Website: crate-barrel
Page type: payment
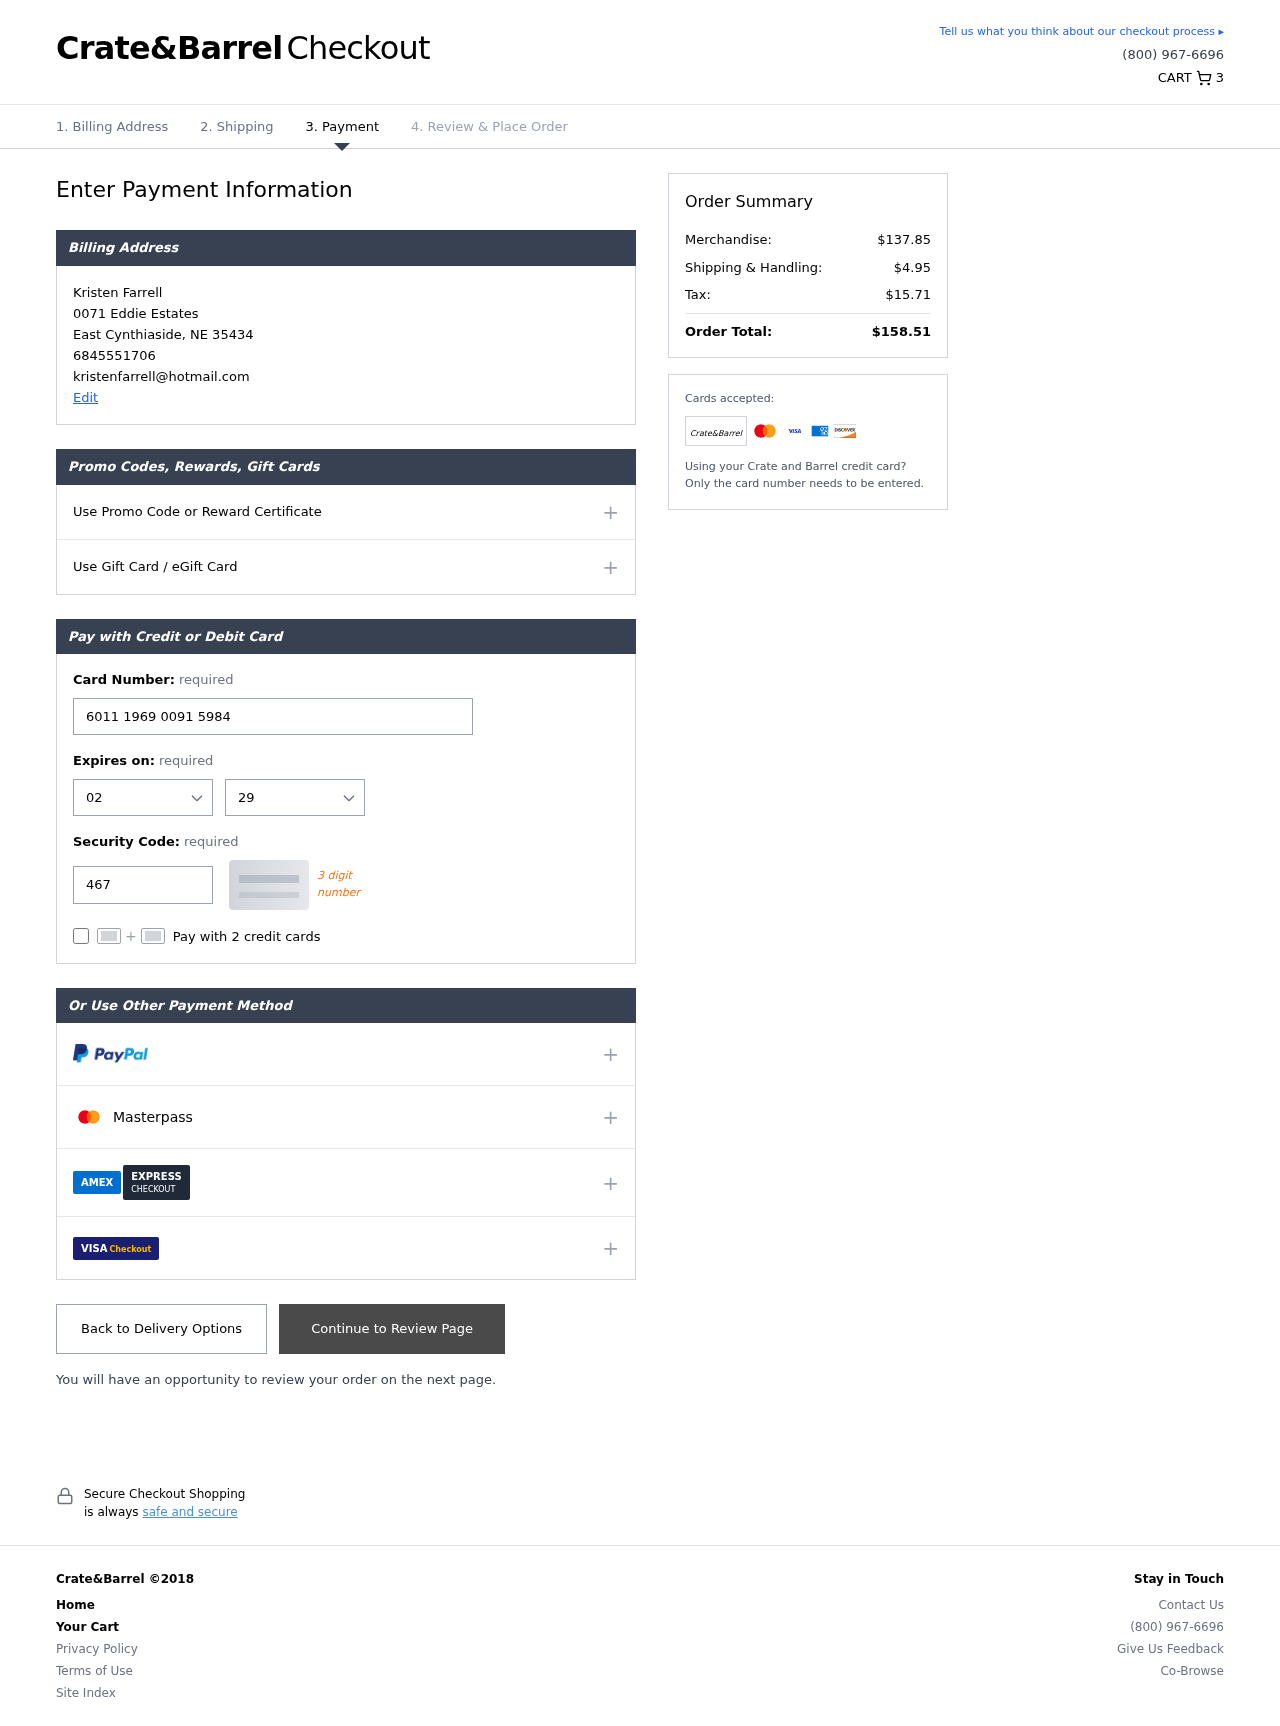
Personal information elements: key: PII_CARD_CVV
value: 467
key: PII_CARD_EXPIRY_MONTH
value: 02
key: PII_CARD_EXPIRY_YEAR
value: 29
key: PII_CARD_NUMBER
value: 6011 1969 0091 5984
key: PII_CITY
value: East Cynthiaside
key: PII_EMAIL
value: kristenfarrell@hotmail.com
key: PII_FULLNAME
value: Kristen Farrell
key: PII_PHONE
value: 6845551706
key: PII_POSTCODE
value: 35434
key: PII_STATE_ABBR
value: NE
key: PII_STREET
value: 0071 Eddie Estates
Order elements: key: ORDER_NUM_ITEMS
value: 3
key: ORDER_SUBTOTAL
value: $137.85
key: ORDER_SHIPPING_COST
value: $4.95
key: ORDER_TAX
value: $15.71
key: ORDER_TOTAL
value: $158.51